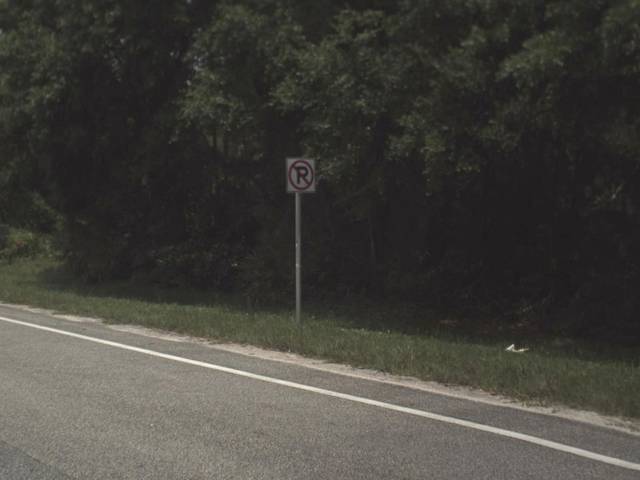
Region: United States
Coordinates: 29.62, -81.703